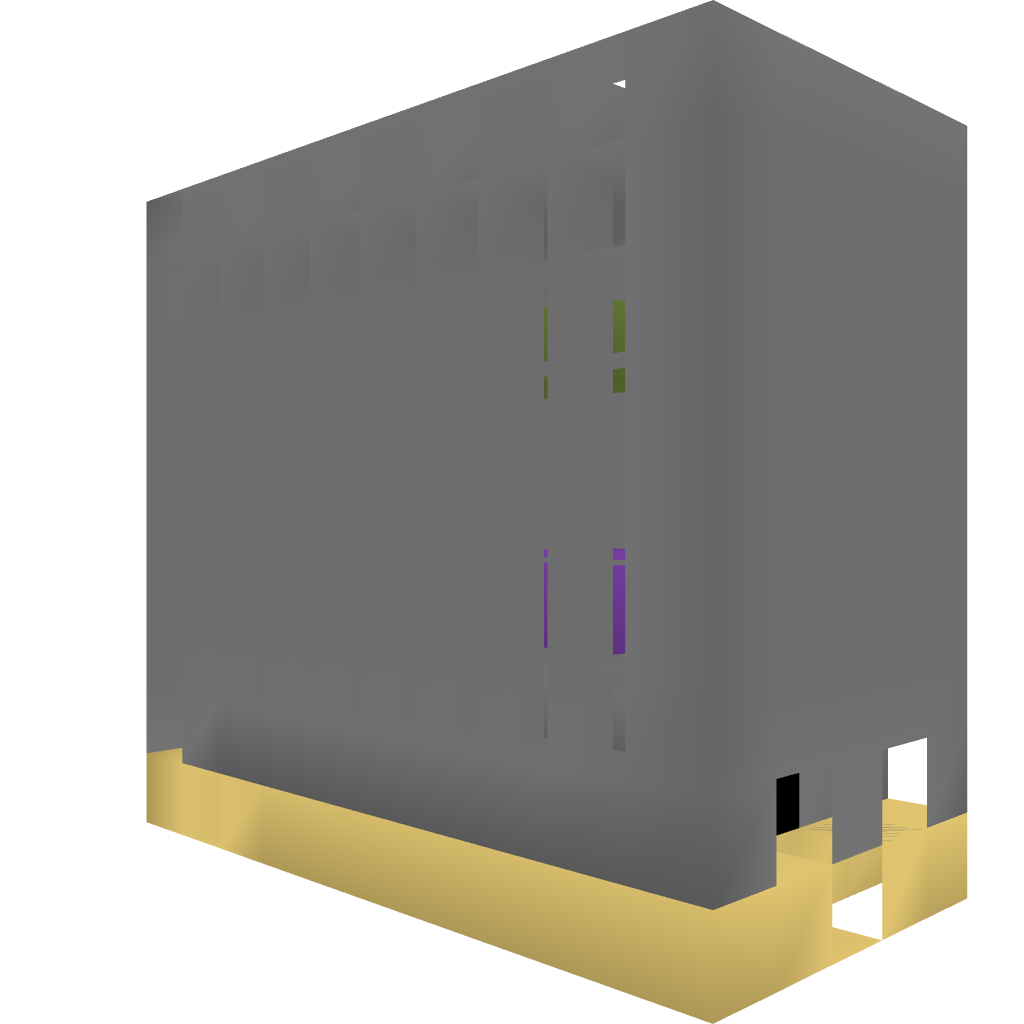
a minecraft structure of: Mob Birthday Party bad low quality